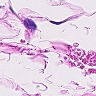
Metastatic tissue present: no